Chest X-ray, PA view. Patient: 63 years old, sex M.
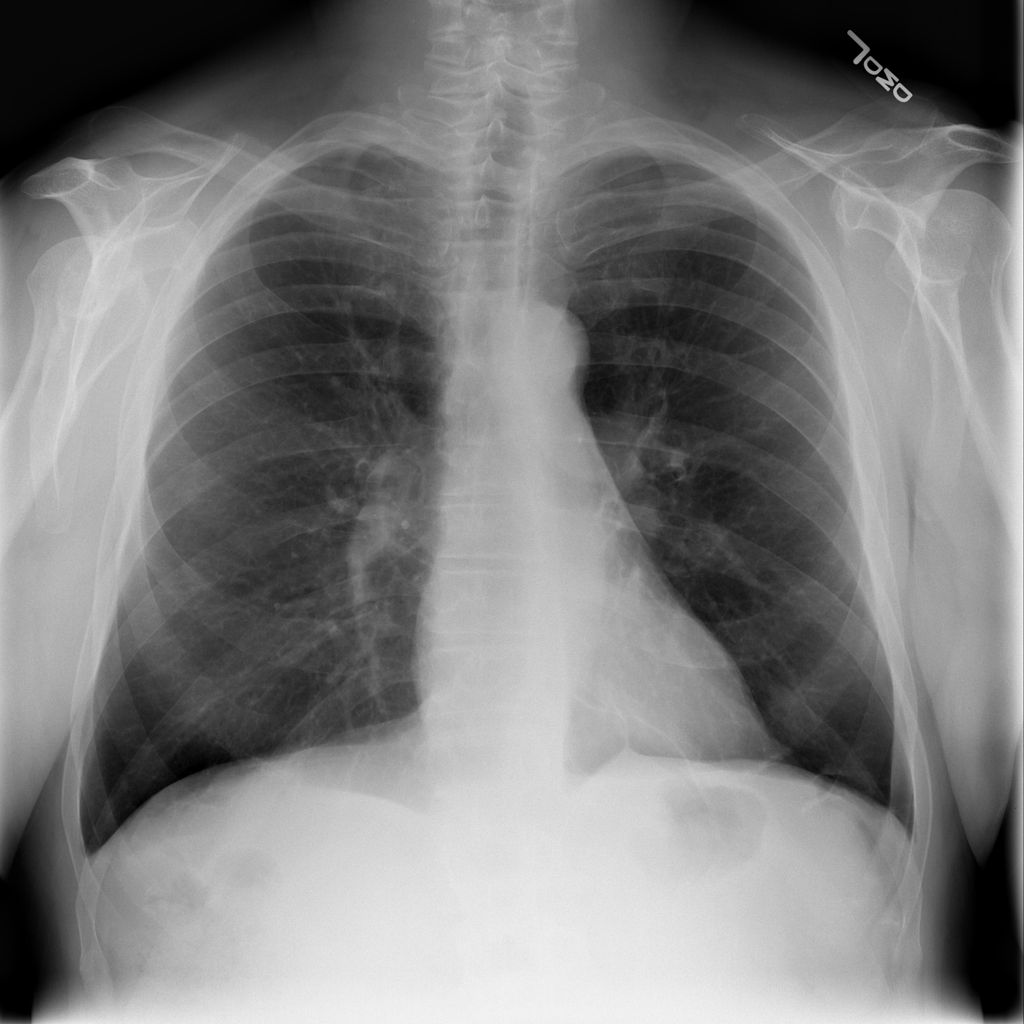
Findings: Atelectasis, Infiltration